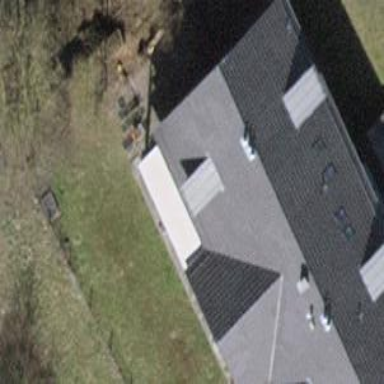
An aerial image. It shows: Building with tiled roof.